Question: I'm uploading a photo to my PHP server using this HTML form:
'''
<html>
<body>
<form action="photoServer.php" method="post" enctype="multipart/form-data">
<label for="file">Filename:</label>
<input type="file" name="file" id="file"><br>
<input type="submit" name="submit" value="Submit">
</form>
</body>
</html>
'''
And here's the PHP server code
'''
header('Content-type: image/jpeg');
$target_path = "photoServer.php";
$fname = $_FILES["file"]["name"];
$target = $target_path. '/' . $fname;
move_uploaded_file($_FILES["file"]["tmp_name"], $target);
echo "<p> Here's your image! $fname </p> </br>";
echo "<img src=$target >";
?>
'''
Here's what happens when I run this PHP code. I get a small thumbnail instead of camera.jpeg

and here's the HTML element for that display thumbnail
'''
<img src="photoServer.php/camera.jpeg">
'''
Anyone have a clue as to what's going on?
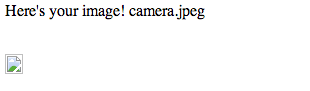
Answer: according to your code
'''
$target = $target_path. '/' . $fname;
// where $target_path is "photoServer.php"
move_uploaded_file($_FILES["file"]["tmp_name"], $target);
//$target doesnt exist on server????
'''
so your are trying to save to a non existing path in your server. so the 'move_uploaded_file' wont be working.
### updated to comments below
you may give the path pointing to an existing folder in your server. like
'''
$target = './images/' . $fname;
'''